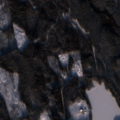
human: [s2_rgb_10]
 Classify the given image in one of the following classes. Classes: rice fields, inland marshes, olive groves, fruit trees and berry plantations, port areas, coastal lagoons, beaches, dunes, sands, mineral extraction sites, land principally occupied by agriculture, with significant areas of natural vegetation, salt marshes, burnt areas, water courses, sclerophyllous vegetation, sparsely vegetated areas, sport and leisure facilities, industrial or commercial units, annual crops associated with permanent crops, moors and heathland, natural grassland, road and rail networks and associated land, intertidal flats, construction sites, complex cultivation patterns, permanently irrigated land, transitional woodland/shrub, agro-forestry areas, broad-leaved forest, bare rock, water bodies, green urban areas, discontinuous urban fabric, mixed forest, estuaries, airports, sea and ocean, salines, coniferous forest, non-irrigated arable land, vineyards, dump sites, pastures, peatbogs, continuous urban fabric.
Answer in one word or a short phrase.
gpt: coniferous forest, mixed forest, transitional woodland/shrub, water bodies